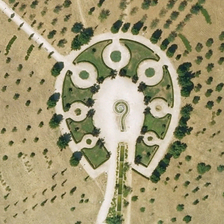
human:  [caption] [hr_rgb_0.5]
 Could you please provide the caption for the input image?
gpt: a lecotropal square with radial trees around contains a flower bed in the shape of question mark .

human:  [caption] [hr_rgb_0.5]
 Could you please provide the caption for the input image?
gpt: it is a really aesthetic square with trees sparsely planted on it .

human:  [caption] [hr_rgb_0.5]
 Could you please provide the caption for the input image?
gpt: a lecotropal square with radial trees around contains a flower bed in the shape of question mark .

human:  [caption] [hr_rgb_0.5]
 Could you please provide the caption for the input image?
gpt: there is a flower terrace in a lecotropal square with radial trees around .

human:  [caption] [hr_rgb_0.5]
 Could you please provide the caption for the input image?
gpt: an almost oval square is surrounded by many sparsely orderly distributed green trees .